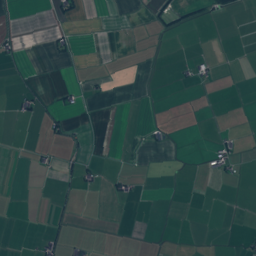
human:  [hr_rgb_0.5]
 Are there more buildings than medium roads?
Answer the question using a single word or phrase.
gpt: yes

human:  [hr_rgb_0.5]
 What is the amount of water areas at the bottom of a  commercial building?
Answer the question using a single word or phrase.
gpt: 0

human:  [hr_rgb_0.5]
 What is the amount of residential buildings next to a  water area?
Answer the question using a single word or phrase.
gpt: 75

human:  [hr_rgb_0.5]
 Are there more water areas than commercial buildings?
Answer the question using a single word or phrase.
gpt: yes

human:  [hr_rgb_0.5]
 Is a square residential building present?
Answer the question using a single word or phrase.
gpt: yes

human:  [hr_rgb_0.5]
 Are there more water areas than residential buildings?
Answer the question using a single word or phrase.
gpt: no

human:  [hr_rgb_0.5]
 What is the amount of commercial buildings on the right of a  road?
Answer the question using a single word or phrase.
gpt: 0

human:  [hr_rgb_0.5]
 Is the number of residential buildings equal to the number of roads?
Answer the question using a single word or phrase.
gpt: no

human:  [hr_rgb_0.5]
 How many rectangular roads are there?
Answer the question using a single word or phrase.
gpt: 0

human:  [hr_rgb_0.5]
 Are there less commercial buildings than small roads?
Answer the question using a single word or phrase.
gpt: yes

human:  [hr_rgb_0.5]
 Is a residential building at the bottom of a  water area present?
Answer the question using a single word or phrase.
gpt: yes

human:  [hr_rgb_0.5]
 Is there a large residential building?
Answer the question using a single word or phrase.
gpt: no

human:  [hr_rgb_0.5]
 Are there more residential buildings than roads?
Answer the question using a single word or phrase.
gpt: yes

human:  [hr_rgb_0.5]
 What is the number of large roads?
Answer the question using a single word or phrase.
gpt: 0

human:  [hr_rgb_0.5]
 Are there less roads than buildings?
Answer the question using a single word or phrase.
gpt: yes

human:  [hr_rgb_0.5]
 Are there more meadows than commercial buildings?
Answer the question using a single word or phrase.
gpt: yes

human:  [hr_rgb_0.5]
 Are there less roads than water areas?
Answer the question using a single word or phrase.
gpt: no

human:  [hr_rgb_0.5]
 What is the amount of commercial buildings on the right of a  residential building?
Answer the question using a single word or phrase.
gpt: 0

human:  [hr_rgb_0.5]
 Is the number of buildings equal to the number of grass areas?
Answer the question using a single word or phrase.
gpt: no

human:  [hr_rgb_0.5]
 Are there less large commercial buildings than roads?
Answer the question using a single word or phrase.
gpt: yes

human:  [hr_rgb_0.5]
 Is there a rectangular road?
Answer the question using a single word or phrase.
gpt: no

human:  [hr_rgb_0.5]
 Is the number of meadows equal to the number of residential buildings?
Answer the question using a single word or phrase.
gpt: no

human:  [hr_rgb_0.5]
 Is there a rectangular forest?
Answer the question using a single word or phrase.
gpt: no

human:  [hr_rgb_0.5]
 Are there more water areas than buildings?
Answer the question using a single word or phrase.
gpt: no

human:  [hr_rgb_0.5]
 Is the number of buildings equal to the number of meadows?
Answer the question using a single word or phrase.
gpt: no

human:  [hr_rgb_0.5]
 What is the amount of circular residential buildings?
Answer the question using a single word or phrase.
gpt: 2

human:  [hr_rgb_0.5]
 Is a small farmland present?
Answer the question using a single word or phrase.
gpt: no

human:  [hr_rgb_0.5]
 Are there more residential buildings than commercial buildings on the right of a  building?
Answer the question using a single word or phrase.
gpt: yes

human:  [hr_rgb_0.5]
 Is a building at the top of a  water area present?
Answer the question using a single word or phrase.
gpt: yes

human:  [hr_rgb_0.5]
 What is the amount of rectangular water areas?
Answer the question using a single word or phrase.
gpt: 3

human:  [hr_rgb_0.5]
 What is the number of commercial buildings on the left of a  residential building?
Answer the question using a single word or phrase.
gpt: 0

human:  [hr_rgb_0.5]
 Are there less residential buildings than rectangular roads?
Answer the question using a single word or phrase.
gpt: no

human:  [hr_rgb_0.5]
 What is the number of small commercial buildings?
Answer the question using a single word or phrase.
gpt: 0

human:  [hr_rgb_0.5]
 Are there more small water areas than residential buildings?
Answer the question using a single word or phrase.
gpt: no

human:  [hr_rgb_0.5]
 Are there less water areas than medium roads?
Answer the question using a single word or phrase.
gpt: no

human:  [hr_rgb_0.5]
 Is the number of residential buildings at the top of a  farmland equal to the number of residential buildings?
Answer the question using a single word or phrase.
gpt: no